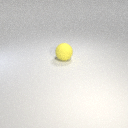
large yellow rubber sphere